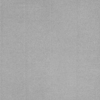
Label: dusty